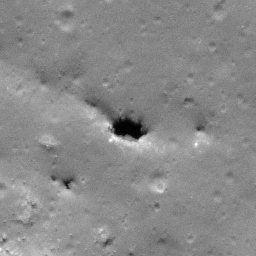
Pit: Lalande 13
Host crater: Lalande
Host type: impact_melt
Lunar coordinates: latitude -4.357, longitude 351.305